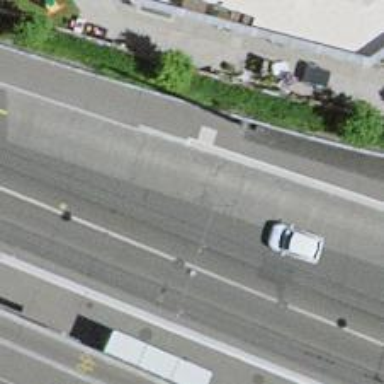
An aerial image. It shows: Bus stop with designated stop position for public transport.